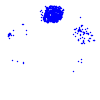
Particle: kaon